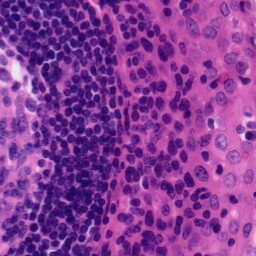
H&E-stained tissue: Tonsil